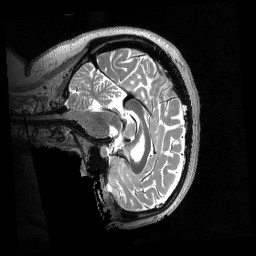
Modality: T2w
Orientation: sagittal
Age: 23
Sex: female
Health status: healthy
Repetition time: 3.2 s
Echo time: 0.563 s